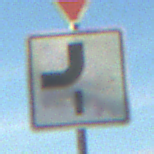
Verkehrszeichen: VerlaufVorfahrtsstrasse7
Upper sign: VorfahrtGewaehren
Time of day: MorningAfternoon
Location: Outdoor (Suburban)
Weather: PartlyCloudy
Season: NotSpecified
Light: Natural